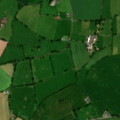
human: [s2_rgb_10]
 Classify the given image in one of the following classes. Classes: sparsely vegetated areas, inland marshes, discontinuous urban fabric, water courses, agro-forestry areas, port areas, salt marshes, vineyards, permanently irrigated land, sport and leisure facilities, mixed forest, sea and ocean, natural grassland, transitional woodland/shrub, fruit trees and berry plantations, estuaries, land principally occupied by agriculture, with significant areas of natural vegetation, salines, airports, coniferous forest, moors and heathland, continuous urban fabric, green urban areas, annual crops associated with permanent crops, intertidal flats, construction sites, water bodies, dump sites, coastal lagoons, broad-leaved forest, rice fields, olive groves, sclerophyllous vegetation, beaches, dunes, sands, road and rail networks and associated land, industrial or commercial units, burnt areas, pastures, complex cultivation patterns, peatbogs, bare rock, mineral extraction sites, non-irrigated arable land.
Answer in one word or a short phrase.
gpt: non-irrigated arable land, pastures